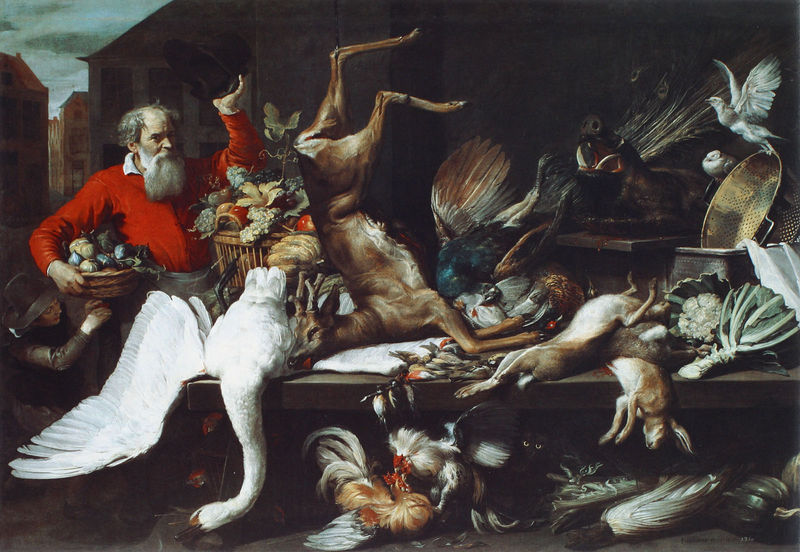
Titel: Marktstilleben mit Wild, Obst und Gemüse und einem alten Mann
Künstler: Frans Snyders
Institution: Chicago, The Art Institute, Charles H. and Mary F. S. Worcester Collection
Schlagwörter: gemälde, mann, obst, rot, bart, niederlande, früchte, gemüse, hase, hasen, stilleben, schwan, wild, korb, junge, tauben, jagd, kathe, geflügel, hirsch, jagdwild, reh, hahn, küchenstück, wildschwein, hähne